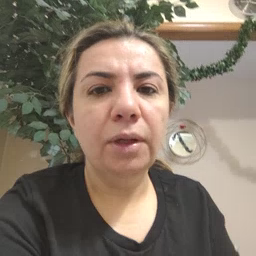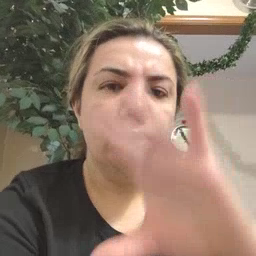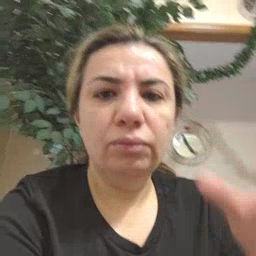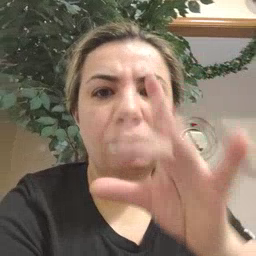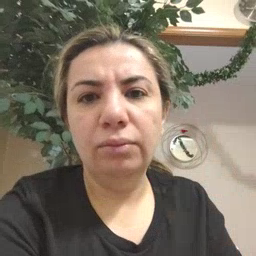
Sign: story